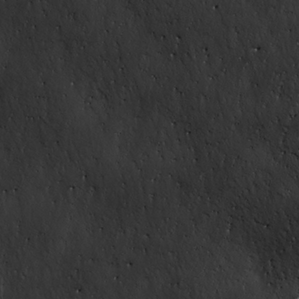
Label: non_frost